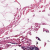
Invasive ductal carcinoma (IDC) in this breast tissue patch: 0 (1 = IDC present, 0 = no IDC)